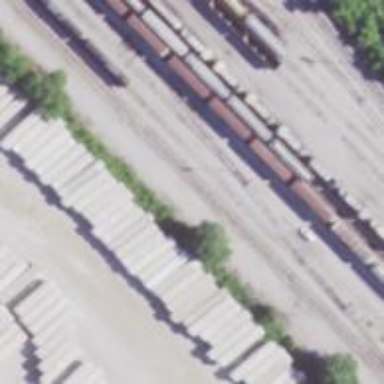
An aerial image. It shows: Railway yard in service.